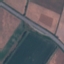
Land use / land cover class: Highway